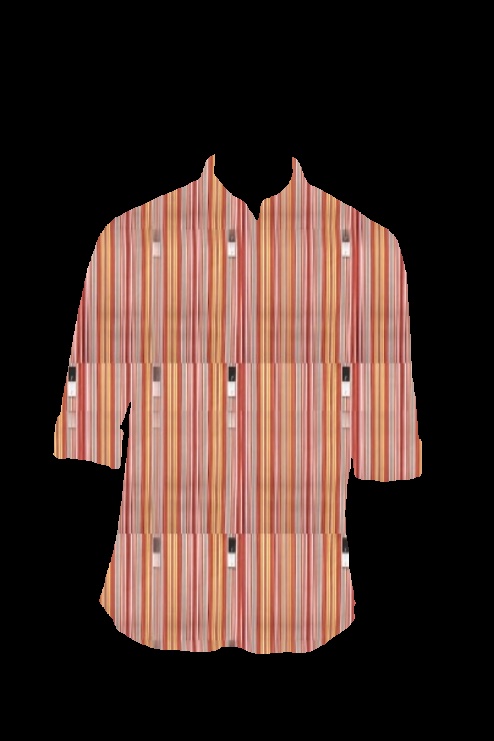
pink multi stripe tee